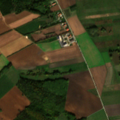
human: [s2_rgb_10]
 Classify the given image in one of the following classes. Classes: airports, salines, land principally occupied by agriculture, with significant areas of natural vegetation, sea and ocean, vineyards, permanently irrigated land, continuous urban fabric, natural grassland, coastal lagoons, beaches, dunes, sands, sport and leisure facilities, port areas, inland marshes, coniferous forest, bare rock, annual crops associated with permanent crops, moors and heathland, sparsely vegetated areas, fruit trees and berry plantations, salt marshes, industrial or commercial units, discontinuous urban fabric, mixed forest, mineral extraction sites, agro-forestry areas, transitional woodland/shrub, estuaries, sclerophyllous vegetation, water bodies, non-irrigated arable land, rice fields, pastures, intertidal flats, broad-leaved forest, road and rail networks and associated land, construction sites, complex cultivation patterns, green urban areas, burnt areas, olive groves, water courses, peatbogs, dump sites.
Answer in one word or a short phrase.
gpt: non-irrigated arable land, complex cultivation patterns, land principally occupied by agriculture, with significant areas of natural vegetation, broad-leaved forest, mixed forest